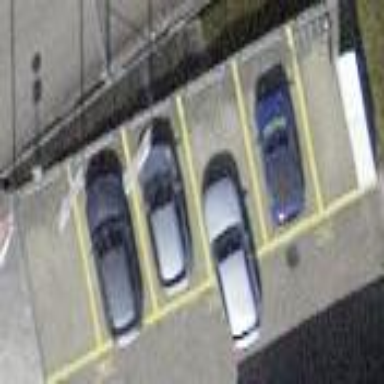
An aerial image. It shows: Parking area with paving stones.